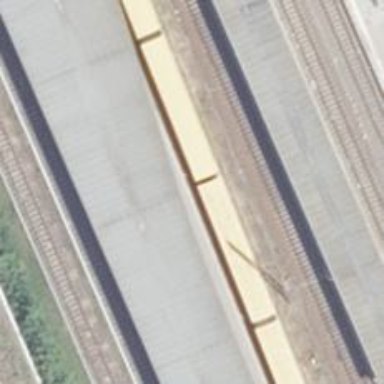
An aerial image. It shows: Platform edge at railway station.